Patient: sex M, age 29
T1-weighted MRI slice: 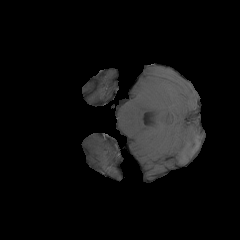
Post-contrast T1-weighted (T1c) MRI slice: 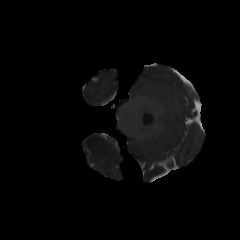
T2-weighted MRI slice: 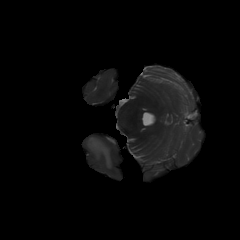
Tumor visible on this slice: yes
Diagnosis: Astrocytoma, IDH-mutant
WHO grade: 4